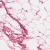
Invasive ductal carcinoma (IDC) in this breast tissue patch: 0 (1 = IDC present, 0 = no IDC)